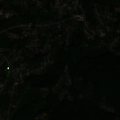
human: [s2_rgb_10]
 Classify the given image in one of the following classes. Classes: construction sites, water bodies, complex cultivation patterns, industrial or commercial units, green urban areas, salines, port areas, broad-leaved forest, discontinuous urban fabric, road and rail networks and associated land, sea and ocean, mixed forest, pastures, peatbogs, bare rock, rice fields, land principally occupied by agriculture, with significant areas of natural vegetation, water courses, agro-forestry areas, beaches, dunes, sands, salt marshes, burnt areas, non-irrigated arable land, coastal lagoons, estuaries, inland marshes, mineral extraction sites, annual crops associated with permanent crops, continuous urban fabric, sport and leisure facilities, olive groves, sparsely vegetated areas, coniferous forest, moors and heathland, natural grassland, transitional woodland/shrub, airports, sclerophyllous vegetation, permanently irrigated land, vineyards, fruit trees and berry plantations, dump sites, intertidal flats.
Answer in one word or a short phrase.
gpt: discontinuous urban fabric, road and rail networks and associated land, land principally occupied by agriculture, with significant areas of natural vegetation, broad-leaved forest